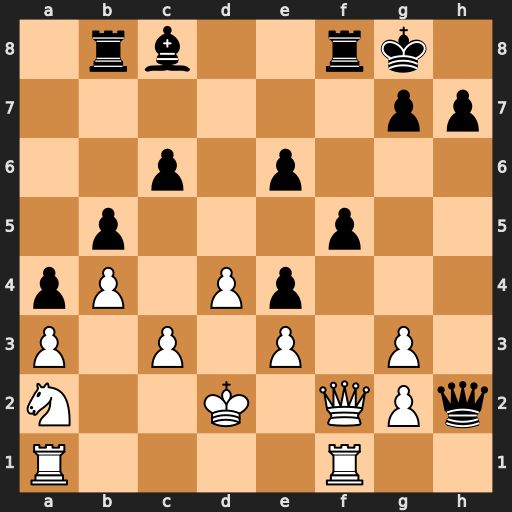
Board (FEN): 1rb2rk1/6pp/2p1p3/1p3p2/pP1Pp3/P1P1P1P1/N2K1QPq/R4R2
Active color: w
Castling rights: -
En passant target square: -
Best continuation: Rh1 Qxh1 Rxh1